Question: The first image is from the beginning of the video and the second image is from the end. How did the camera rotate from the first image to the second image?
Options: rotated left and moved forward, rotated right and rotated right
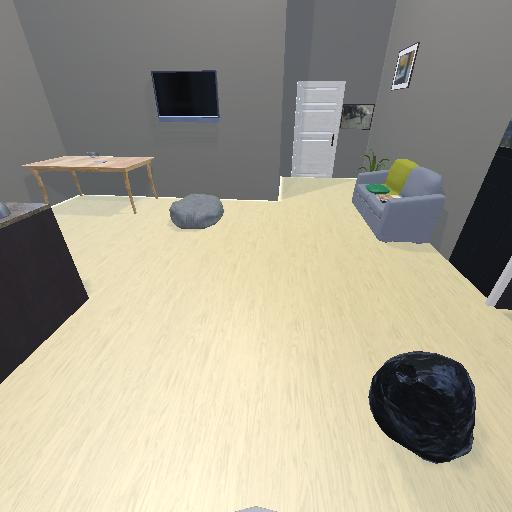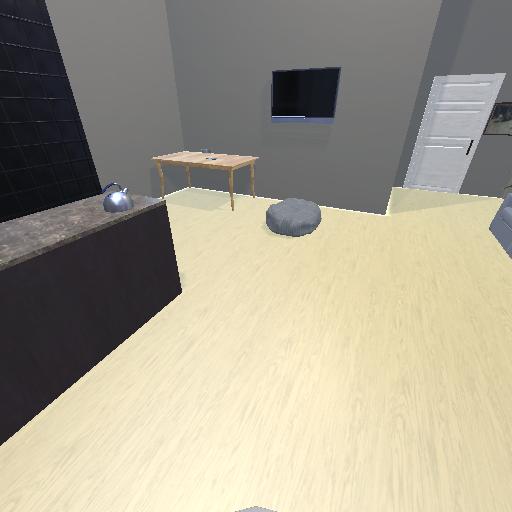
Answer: rotated left and moved forward